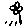
Label: flower